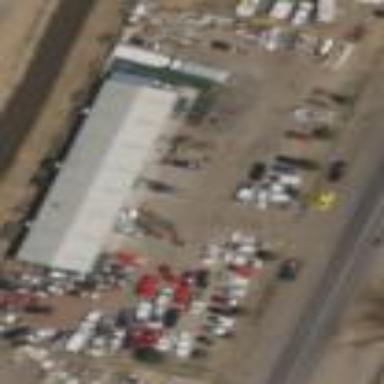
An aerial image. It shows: Scrap yard situated in industrial area.